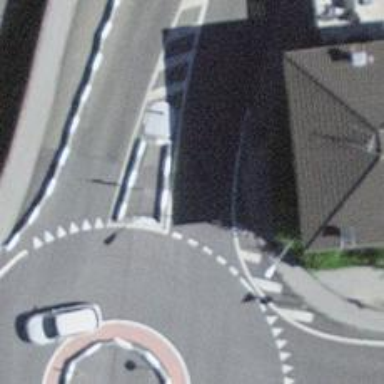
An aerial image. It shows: Footway passing through tunnel.